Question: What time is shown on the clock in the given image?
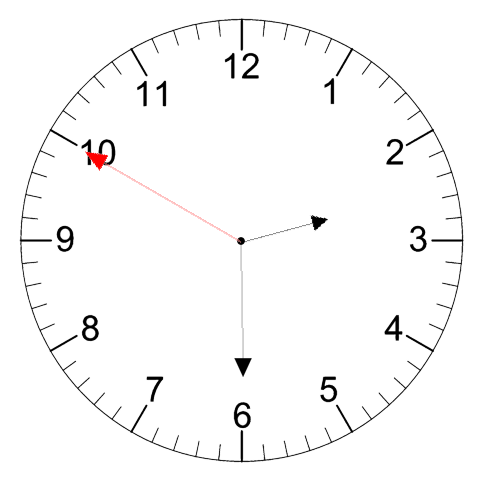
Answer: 02:29:50